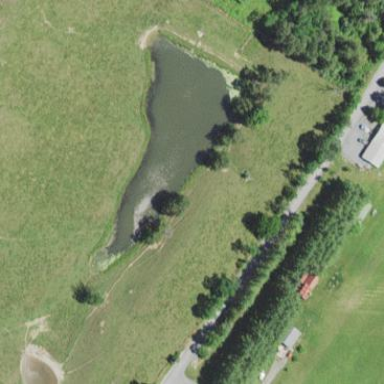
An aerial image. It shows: Serene pond surrounded by nature.